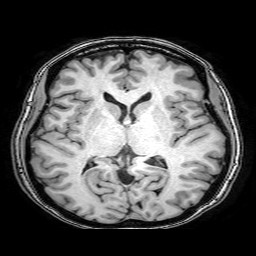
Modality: T1w
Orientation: coronal
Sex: female
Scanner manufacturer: philips
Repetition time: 0.008093 s
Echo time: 0.0037 s